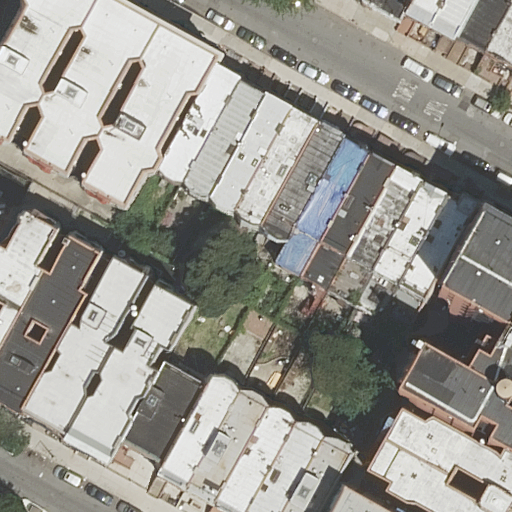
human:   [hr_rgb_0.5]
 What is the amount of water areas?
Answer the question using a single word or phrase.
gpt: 0

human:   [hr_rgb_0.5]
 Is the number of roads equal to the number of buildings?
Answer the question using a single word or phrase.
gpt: no

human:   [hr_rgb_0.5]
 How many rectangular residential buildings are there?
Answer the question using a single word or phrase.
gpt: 19

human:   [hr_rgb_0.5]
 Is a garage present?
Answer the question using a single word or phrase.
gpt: no

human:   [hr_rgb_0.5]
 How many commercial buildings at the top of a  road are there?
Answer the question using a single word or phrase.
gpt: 0

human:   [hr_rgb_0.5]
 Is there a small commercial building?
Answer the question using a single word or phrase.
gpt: no

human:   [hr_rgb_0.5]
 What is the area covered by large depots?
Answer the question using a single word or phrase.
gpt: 0m2

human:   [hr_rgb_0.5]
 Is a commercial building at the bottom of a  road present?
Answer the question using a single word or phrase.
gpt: no

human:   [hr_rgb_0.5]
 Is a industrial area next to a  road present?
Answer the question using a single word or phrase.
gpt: no

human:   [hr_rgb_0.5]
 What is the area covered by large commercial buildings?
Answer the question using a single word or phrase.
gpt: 0m2

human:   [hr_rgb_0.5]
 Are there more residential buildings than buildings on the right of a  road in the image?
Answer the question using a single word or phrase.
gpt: yes

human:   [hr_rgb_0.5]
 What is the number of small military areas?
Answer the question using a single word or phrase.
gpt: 0

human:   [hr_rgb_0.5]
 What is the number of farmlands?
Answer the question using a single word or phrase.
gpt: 0

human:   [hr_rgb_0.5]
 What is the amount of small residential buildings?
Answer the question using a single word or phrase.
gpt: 6

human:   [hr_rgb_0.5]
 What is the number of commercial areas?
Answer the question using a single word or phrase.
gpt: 0

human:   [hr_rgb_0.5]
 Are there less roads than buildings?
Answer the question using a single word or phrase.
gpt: yes

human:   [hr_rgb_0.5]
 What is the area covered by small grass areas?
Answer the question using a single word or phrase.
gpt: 0m2

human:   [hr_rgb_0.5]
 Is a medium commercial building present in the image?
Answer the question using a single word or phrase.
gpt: no

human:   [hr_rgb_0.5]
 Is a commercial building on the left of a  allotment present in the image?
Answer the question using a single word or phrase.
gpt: no

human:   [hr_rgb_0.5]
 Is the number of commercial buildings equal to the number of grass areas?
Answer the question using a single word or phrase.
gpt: yes

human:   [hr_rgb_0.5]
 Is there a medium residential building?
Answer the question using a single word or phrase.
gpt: yes

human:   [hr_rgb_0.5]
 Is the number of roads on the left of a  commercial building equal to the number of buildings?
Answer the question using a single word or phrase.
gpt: no

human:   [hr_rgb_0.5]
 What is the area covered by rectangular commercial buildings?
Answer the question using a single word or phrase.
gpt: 0m2

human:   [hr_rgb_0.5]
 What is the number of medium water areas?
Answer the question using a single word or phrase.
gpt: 0

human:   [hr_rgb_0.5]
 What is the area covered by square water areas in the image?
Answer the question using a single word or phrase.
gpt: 0m2

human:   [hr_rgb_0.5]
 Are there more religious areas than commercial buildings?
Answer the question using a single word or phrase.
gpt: no

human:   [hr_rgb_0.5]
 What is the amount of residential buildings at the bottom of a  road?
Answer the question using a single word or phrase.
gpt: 22

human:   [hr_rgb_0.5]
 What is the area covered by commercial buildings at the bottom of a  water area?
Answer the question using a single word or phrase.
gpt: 0m2

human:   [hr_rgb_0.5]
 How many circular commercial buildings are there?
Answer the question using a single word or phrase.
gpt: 0

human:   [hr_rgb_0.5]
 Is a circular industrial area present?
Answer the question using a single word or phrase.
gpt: no

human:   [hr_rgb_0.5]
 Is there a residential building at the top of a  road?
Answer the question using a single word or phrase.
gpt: yes

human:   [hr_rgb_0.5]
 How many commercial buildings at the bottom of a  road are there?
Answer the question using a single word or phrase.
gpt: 0

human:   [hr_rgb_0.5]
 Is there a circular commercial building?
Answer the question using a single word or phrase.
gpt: no

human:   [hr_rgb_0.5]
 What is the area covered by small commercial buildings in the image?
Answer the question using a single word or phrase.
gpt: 0m2

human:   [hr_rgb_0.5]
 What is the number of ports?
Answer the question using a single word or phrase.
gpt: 0

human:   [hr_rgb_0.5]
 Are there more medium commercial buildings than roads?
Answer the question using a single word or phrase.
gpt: no